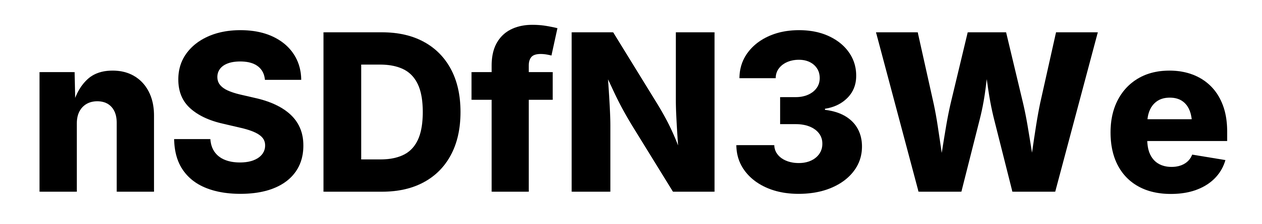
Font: Inter_ExtraBold